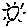
Label: sun